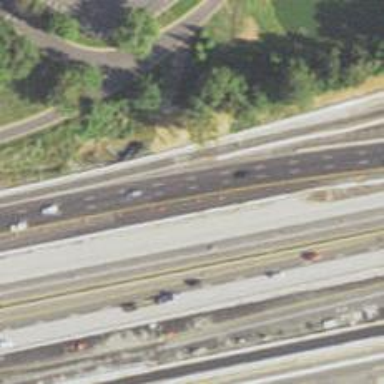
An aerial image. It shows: Motorway link.